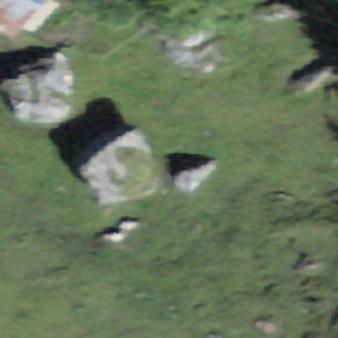
Label: bouldering_area